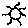
Label: sun